Question: On the bottom of the site, there are radio buttons, which shows projects, these radio buttons are created everytime I add a project with this code:
'''
<div id="menu">
<a class="active" href="javascript:menuAction(0)"></a>
<? $index = 0; foreach ($projects as $value) { $index++; echo '<a href="javascript:menuAction('.$index.')"></a>'; } ?>
</div>
'''
The thing is that I want to put over some specific projects this "new dialog" icon under it's radio button:

How can I point to a project radio button, to create a class and show the icon under it's radio button? It would be a dialog.png image.
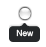
Answer: In your code that adds the radio buttons, you need to determine if each button is 'new' or not. For the new ones, add a 'newProject' class.
You can then use CSS to set the 'new' png graphic as a background image (or use the :after selector to insert a new element to hold the graphic)